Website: crate-barrel
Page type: customer-info-address
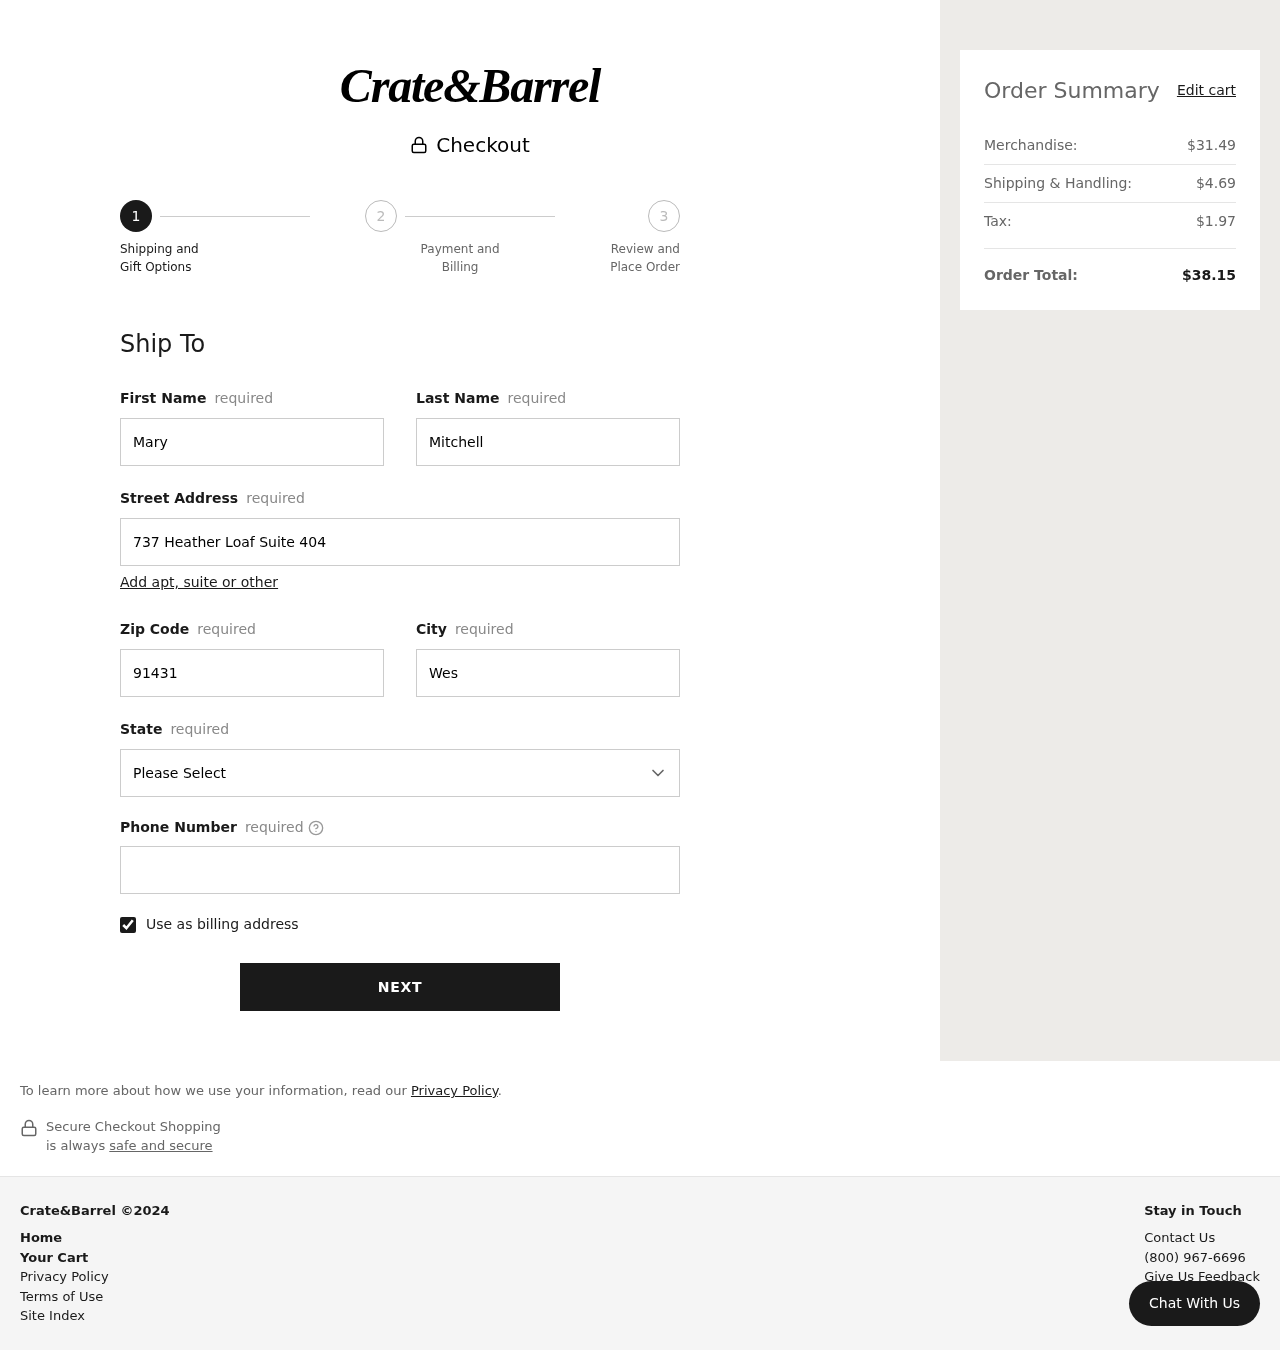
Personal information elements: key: PII_CITY
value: West Emily
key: PII_FIRSTNAME
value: Mary
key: PII_LASTNAME
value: Mitchell
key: PII_PHONE
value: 6643760712
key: PII_POSTCODE
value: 91431
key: PII_STATE
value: North Carolina
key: PII_STREET
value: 737 Heather Loaf Suite 404
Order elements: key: ORDER_SUBTOTAL
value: $31.49
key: ORDER_SHIPPING_COST
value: $4.69
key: ORDER_TAX
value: $1.97
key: ORDER_TOTAL
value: $38.15